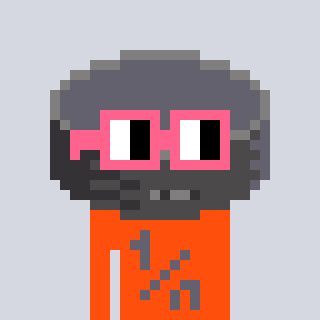
a pixel art character with square pink glasses, a hockey puck-shaped head and a orange-colored body on a cool background